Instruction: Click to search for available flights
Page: home
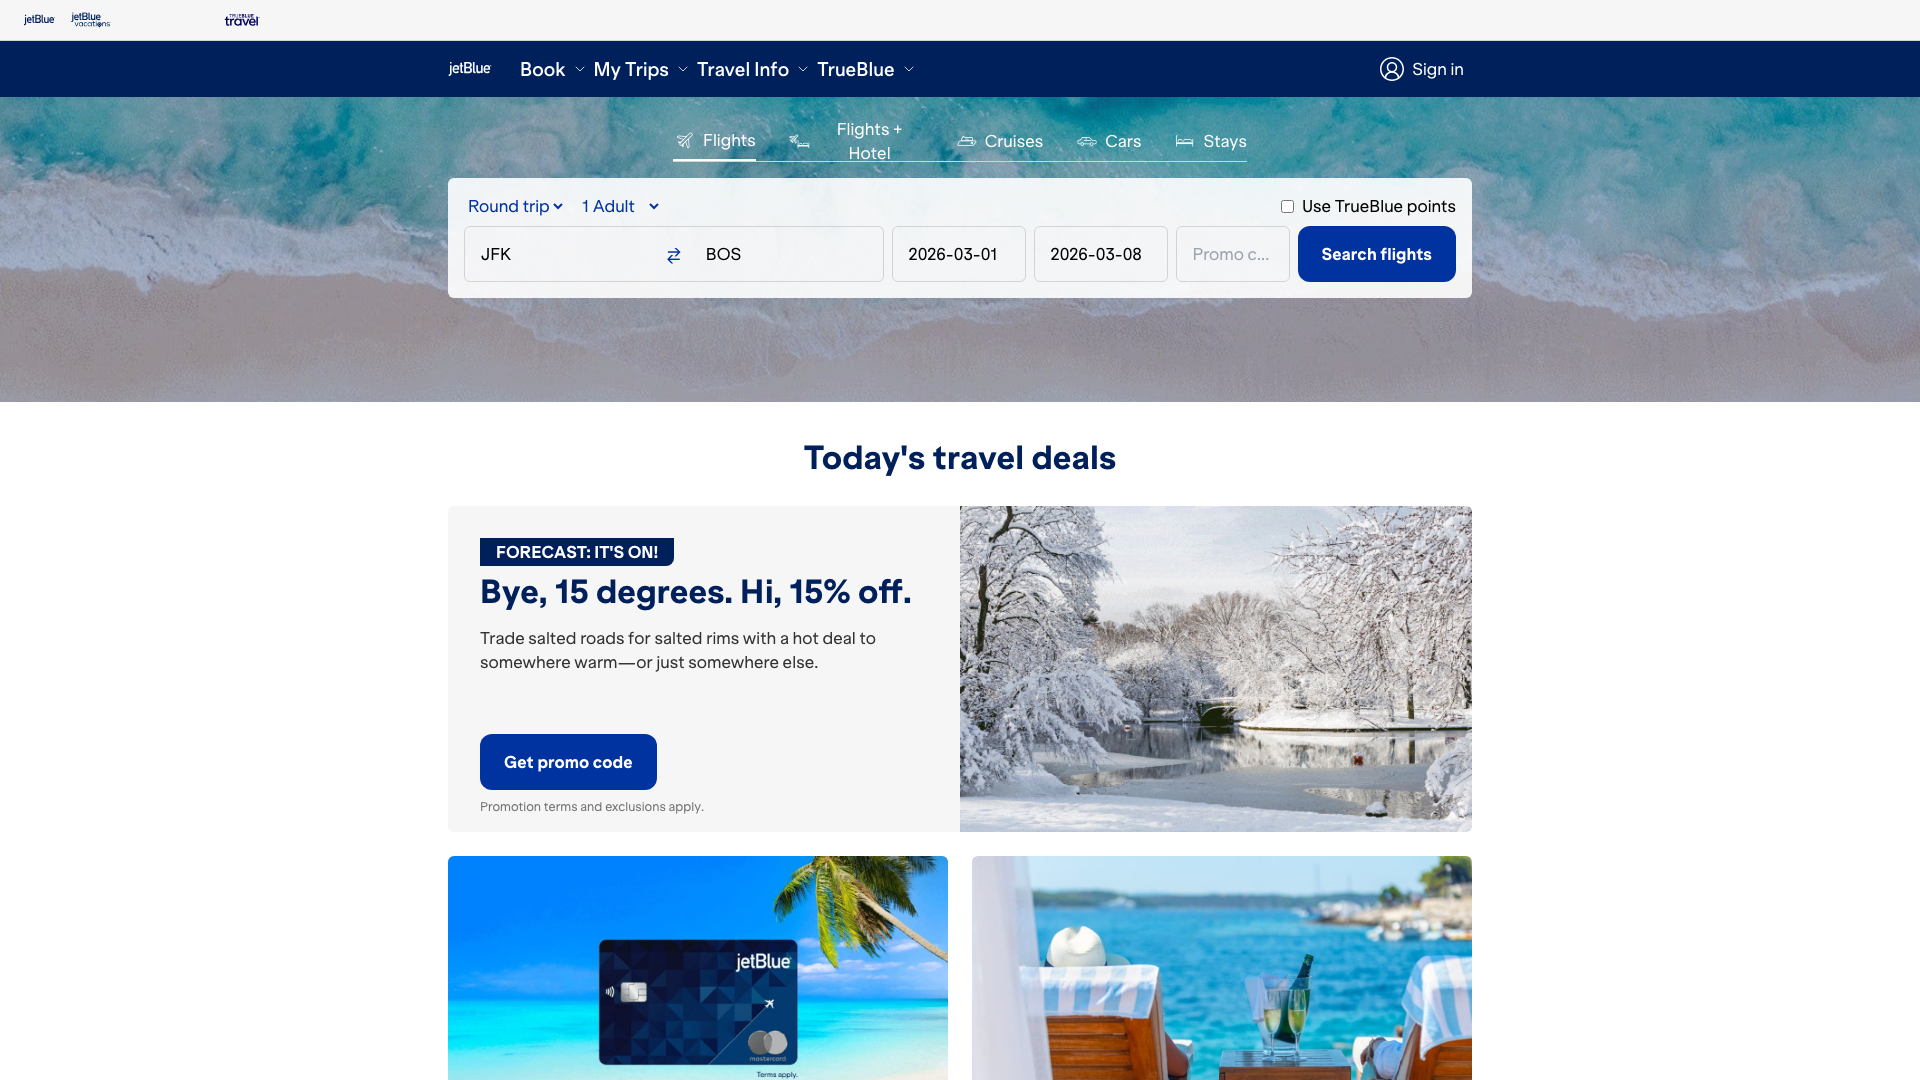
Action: click